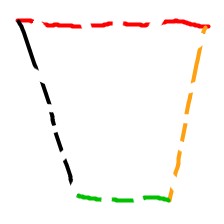
Shape: trapezoid